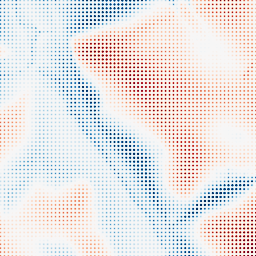
Category: edge_preserving
Decomposition family: guided
Decomposition parameters: radius: 32
eps: 0.1
Upsampling method: sinc_blackman
Upsampling parameters: scale: 8
kernel_size: 4
Upsampling scale: 8